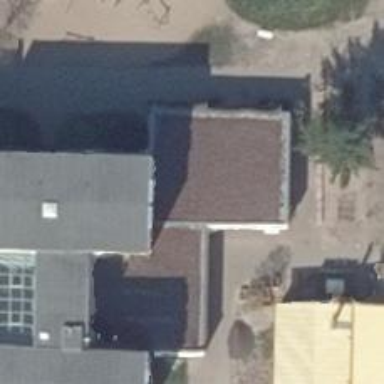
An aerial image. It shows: Kindergarten.